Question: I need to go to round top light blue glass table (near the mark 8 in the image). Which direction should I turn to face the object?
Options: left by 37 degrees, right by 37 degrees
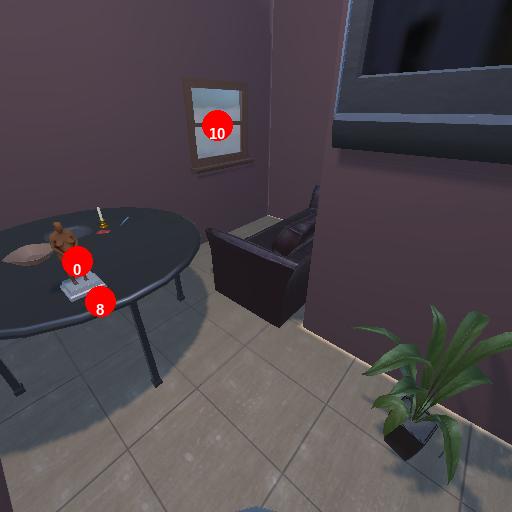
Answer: left by 37 degrees